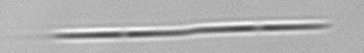
Label: Pseudo-nitzschia